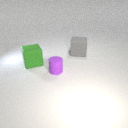
small purple rubber cylinder to the left of large gray rubber cube